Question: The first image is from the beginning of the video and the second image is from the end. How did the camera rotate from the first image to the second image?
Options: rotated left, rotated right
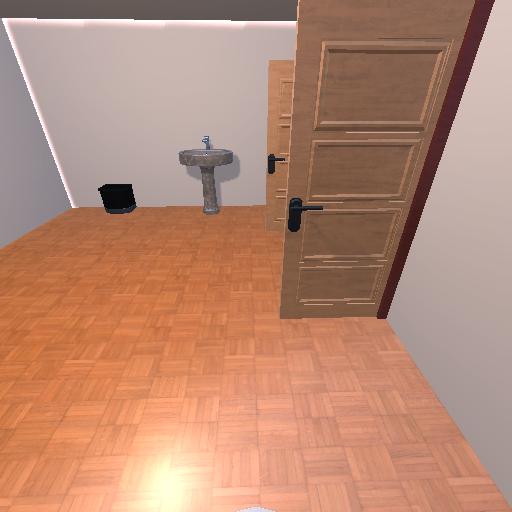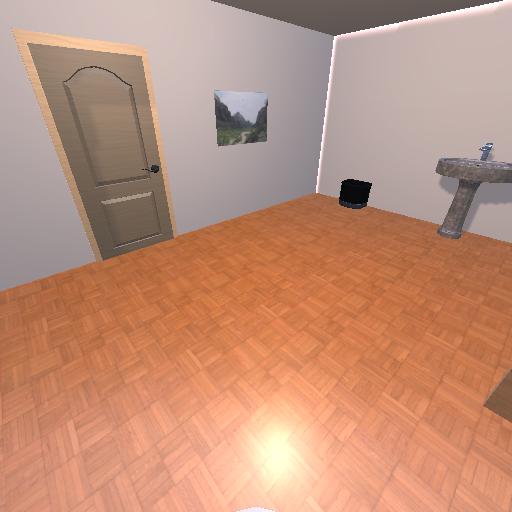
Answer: rotated left